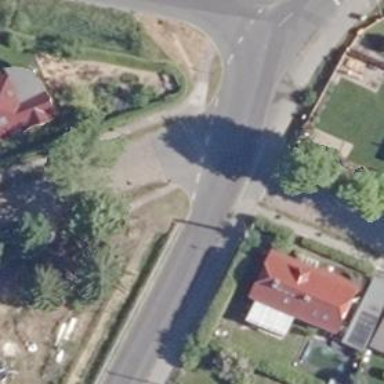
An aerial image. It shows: Unclassified asphalt road with separate sidewalk.